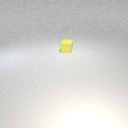
small yellow rubber cube